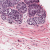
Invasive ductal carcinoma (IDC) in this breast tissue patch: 0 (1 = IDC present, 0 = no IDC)